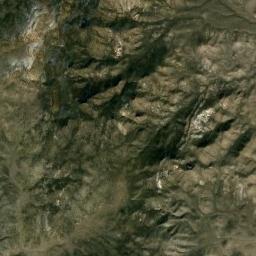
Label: mountain